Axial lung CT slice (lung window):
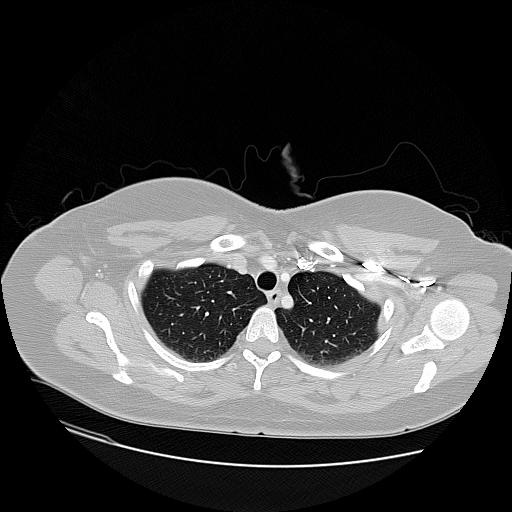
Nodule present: no